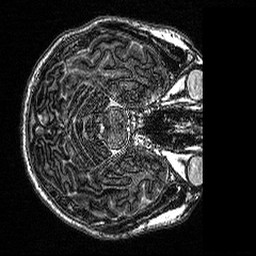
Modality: MP2RAGE
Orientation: axial
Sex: male
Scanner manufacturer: siemens
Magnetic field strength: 3 T
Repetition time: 5 s
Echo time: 0.00292 s